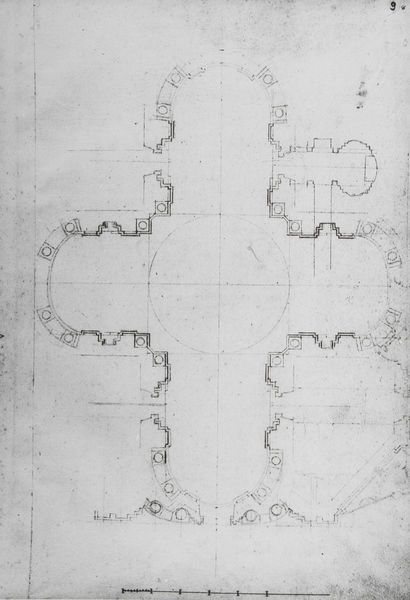
Titel: Grundriss von SS. Luca e Martina, Rom
Standort: Mailand
Institution: Castello Sforzesco, Civiche Raccolte d'Arte
Schlagwörter: dunkel, schatten, weiß, fenster, grau, hell, licht, mitte, pfeiler, schwarz, skizze, säule, säulen, tür, zeichnung, gebäude, haus, wand, architektur, barock, kirche, renaissance, kreis, rund, turm, papier, mauer, grafik, graphik, linien, kuppel, papst, symmetrie, tor, halle, foto, harmonie, wände, eingang, kreuz, türme, dom, linie, kontur, symmetrisch, schönheit, druck, schwarzweiss, stich, konturen, entwurf, hauptschiff, kathedrale, flecken, portal, karte, kirchenschiff, langschiff, querhaus, seitenschiff, mauern, griechisch, apsis, zentral, konstruktion, chor, kapelle, fleckig, plan, ausgang, zentrum, lichts, wichtig, filigran, geometrie, bau, christentum, details, sakralbau, geschoss, idee, riss, grundriss, kleeblatt, proportionen, massstab, aufriss, nischen, etage, architekturzeichnung, bauplan, architekt, bramante, michelangelo, rondell, petersdom, zentralbau, innenräume, apsiden, hallenkirche, kapellen, vierung, länge, rasterung, blaupause, griechisches kreuz, vierpass, kreuzform, architekturplan, architetur, außenmauer, außenmauern, kreuzförmig, kuppelkirche, zirkel, verhältnis, masseinheit, breite, konstruktionslinien, konstruktionslinie, kapellenkranz, imposanz, kreuzanordnung, kreuzkuppelgebäude, neuform, symmetrieachsen, zentralkirche, kathetrale, zentrum#, einbgang, ausbuchtungen